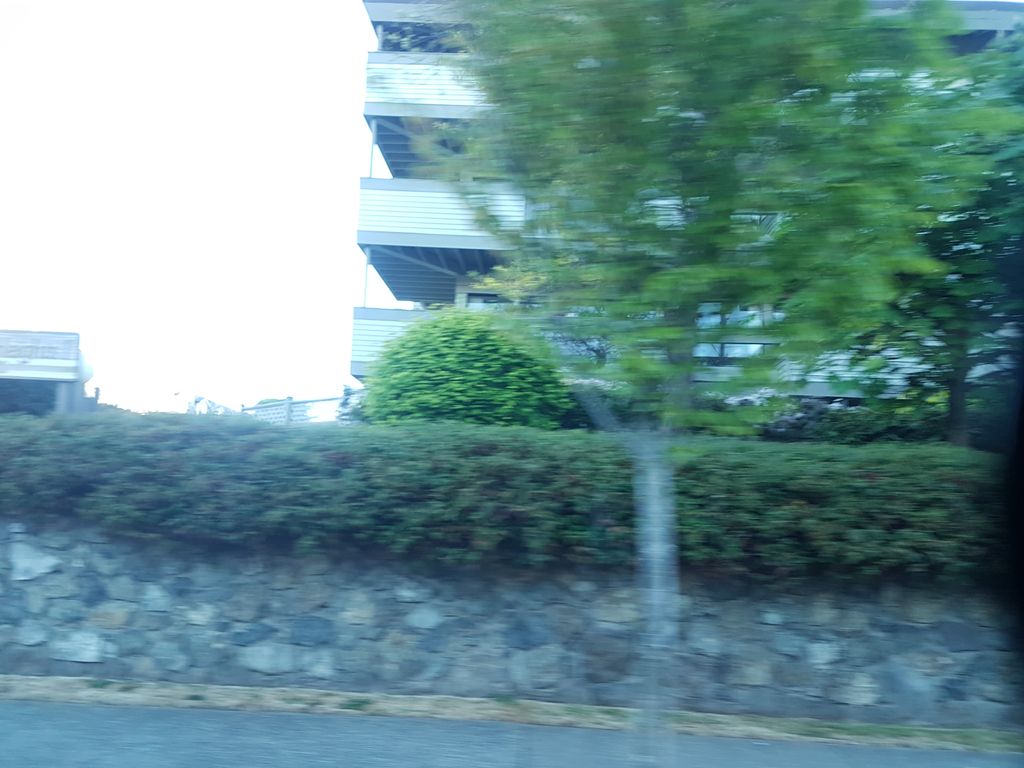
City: victoria